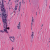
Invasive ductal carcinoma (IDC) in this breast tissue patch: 1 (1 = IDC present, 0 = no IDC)